Aerial crown-view tile of a tropical tree (Barro Colorado Island, Panama), acquired 20250715:
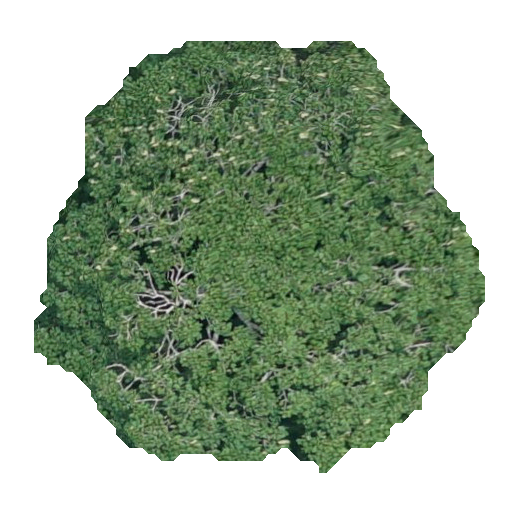
Species: Sterculia apetala
GBIF accepted scientific name: Sterculia apetala
Crown area: 213.402 m²